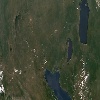
Label: land